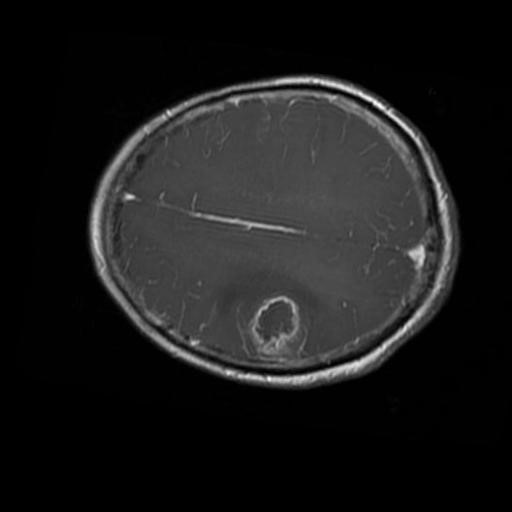
Label: brain_glioma